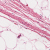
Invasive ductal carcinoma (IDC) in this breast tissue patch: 0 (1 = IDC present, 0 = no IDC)